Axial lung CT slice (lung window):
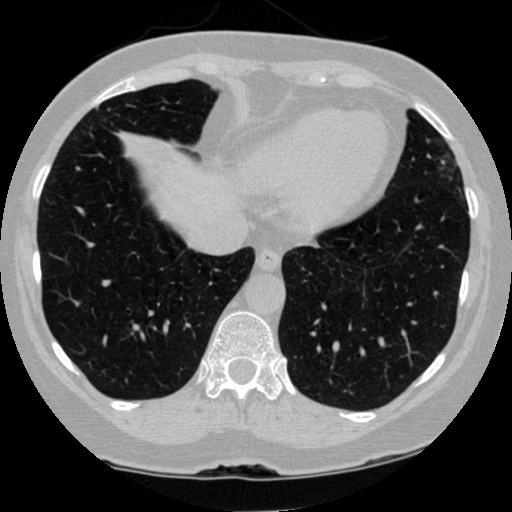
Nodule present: no